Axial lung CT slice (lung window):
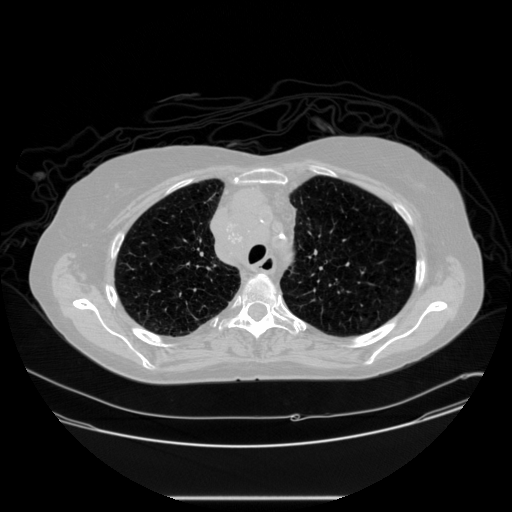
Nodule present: no